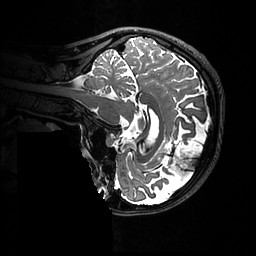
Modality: T2w
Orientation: sagittal
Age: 34
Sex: female
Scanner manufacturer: ge
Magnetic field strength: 3 T
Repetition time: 3.202 s
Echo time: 0.06589 s